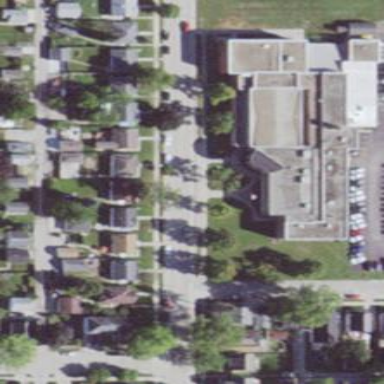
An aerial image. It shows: School building.